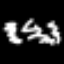
Label: squiggle